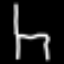
Label: chair